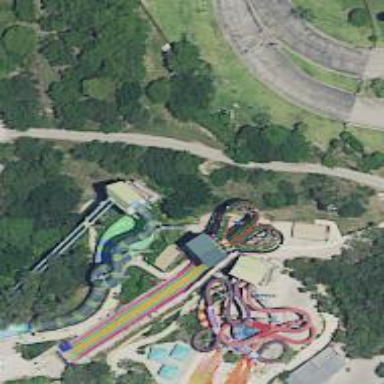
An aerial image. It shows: Water slide attraction.